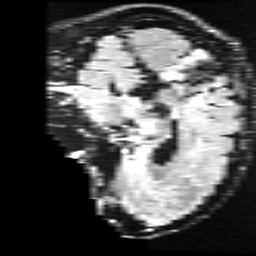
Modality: FLAIR
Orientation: sagittal
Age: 35
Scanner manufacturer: ge
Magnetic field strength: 3 T
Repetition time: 11 s
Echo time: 0.1497 s